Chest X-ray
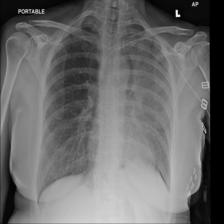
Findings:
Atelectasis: negative
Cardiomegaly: negative
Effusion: negative
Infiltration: positive
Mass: negative
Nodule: negative
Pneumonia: negative
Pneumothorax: negative
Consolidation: negative
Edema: negative
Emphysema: negative
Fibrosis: negative
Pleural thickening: negative
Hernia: negative